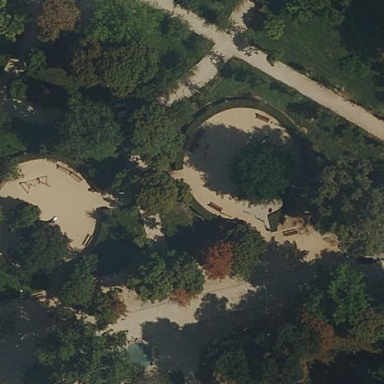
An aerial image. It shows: Playground area for leisure land.